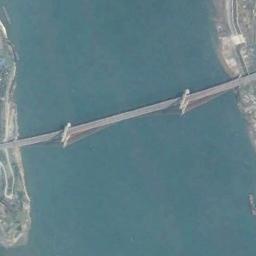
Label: bridge